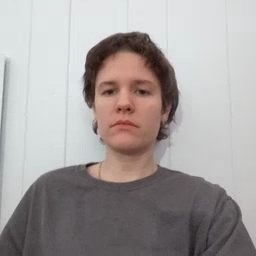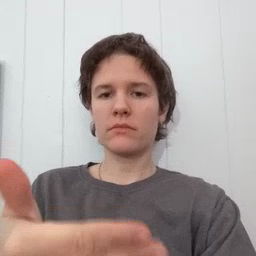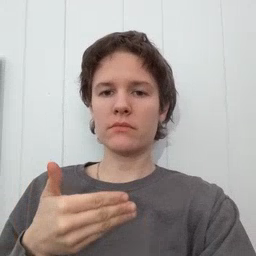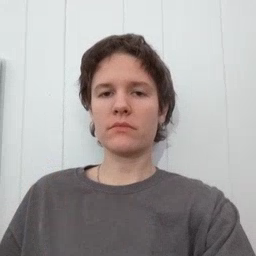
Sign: before